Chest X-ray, PA view. Patient: 15 years old, sex M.
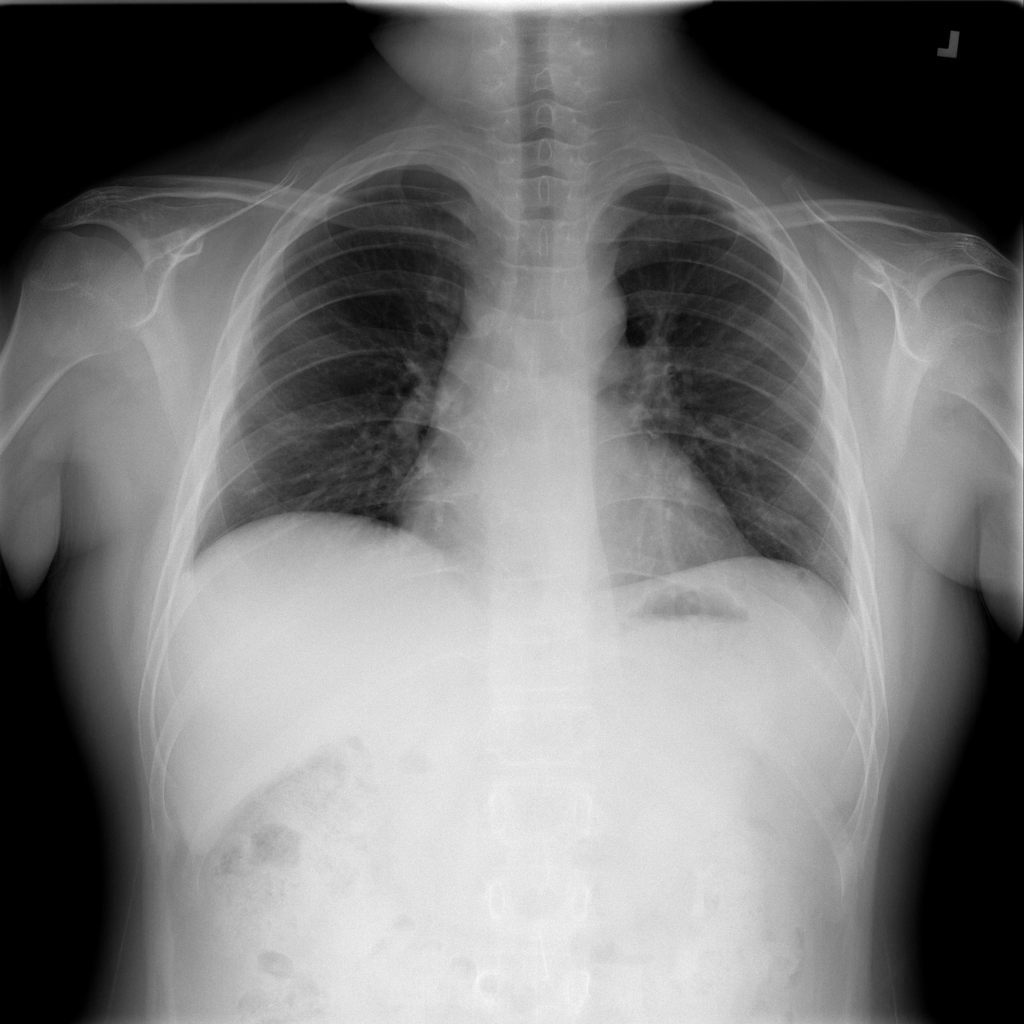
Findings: No Finding